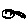
Label: moon